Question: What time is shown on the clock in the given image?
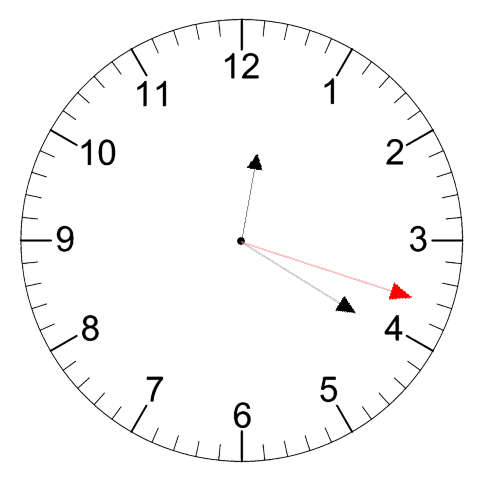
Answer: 12:20:18